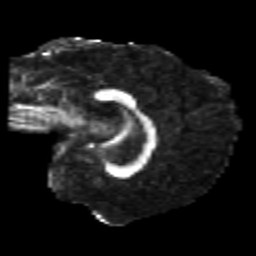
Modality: FA
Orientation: sagittal
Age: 24
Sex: female
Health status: healthy
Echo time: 0.074 s